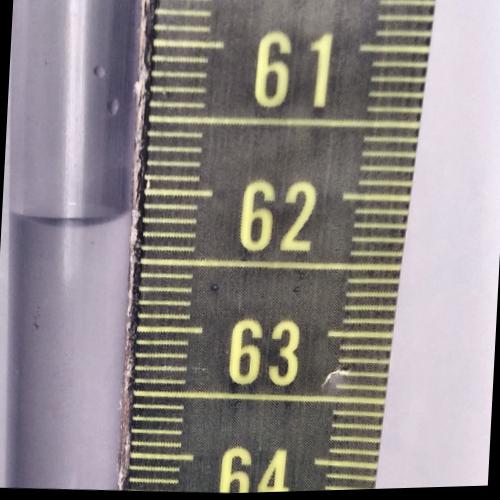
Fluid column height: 62.2 cm